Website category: sports
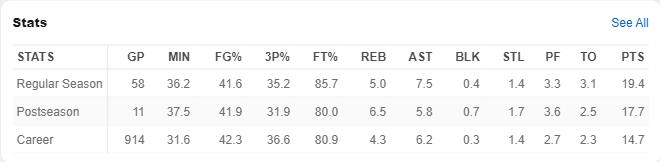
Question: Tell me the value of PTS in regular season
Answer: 19.4

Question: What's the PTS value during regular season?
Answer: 19.4

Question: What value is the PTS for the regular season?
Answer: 19.4

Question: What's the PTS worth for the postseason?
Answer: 17.7

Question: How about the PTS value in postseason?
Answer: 17.7

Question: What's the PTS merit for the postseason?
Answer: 17.7

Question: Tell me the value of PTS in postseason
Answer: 17.7

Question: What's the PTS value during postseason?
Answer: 17.7

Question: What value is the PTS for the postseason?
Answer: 17.7

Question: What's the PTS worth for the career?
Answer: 14.7

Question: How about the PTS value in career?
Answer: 14.7

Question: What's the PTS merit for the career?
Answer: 14.7

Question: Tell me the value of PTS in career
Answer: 14.7